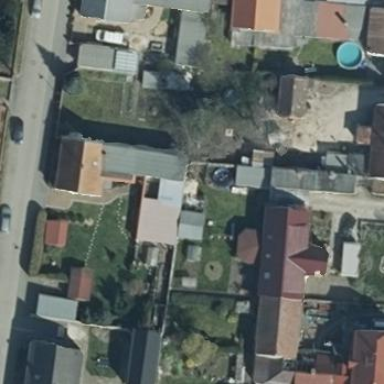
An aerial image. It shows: Simple and straightforward house.